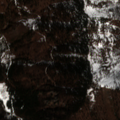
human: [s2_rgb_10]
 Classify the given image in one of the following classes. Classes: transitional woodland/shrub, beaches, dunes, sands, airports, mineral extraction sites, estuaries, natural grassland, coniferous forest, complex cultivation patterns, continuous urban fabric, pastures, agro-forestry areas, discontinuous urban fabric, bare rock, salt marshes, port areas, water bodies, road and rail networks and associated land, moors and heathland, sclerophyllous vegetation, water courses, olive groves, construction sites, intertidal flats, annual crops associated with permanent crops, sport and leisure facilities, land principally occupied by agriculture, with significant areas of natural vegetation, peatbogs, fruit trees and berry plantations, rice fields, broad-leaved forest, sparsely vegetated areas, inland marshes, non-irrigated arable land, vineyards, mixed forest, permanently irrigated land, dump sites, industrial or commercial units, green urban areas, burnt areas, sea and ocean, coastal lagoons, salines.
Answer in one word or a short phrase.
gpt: broad-leaved forest, coniferous forest, mixed forest